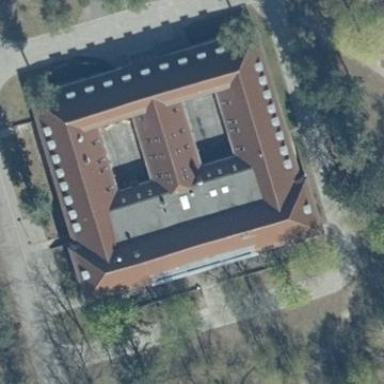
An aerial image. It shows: Building.